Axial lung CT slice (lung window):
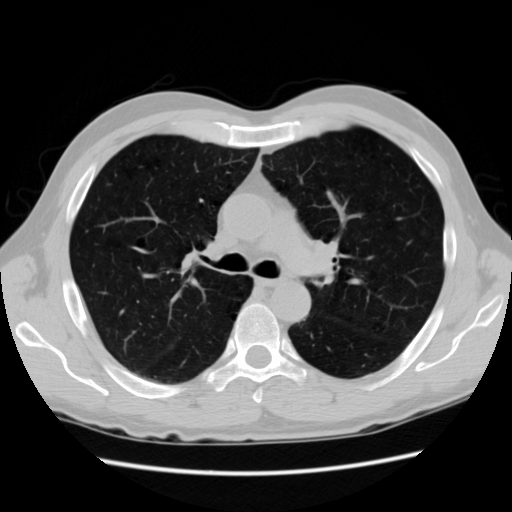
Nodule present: no